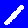
Digit: 1